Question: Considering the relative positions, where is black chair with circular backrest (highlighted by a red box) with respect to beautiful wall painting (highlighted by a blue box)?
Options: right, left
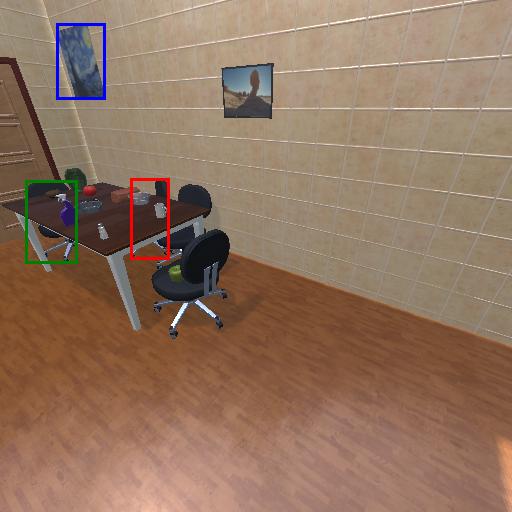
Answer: right